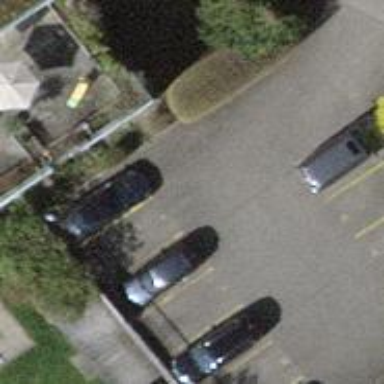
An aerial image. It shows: Road serving as parking aisle.